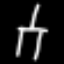
Label: chair